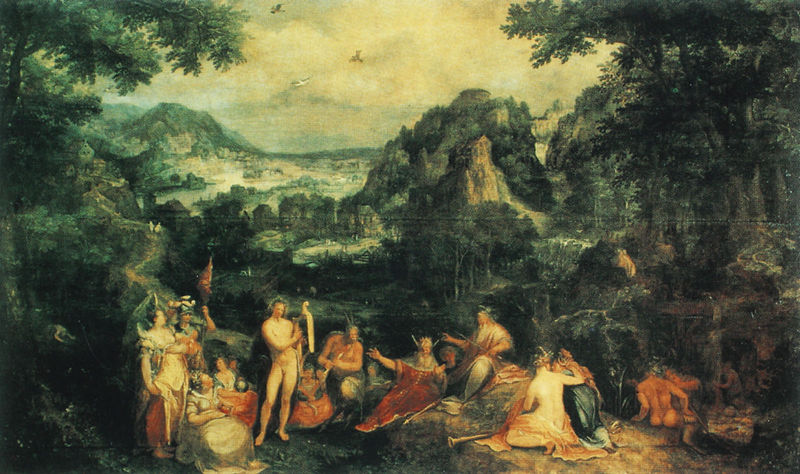
Titel: Landschaft mit dem Urteil des Midas
Künstler: Gillis van Coninxloo
Institution: Dresden, Staatliche Kunstsammlungen
Schlagwörter: adler, baum, felsen, gruppe, himmel, laub, mann, meer, nackt, vogel, wasser, wolken, bäume, fluss, frauen, gelb, grün, landschaft, menschen, see, stadt, frau, kleid, männer, rücken, gebäude, haus, rot, tuch, weg, fest, häuser, vögel, gewand, mantel, musik, tal, wald, wasserfall, düster, fahne, berge, liegend, penis, antike, burg, helm, allegorie, orgie, römer, flöte, griechen, götter, olymp, mythos, musen, apoll, harfe, lyra, leier, standarte, trompete, parnass, vögl, guch, 16. jahrhundert, berrge, vögekl